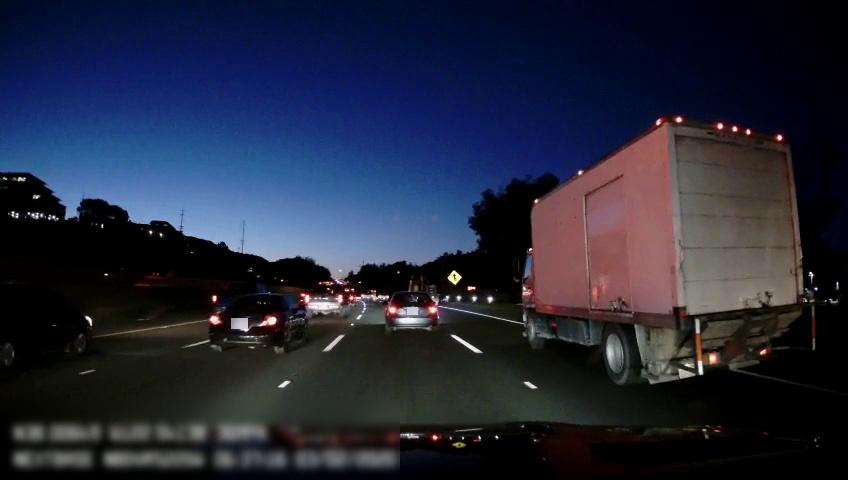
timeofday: Night
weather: Other
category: Drivable Space
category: Vehicles | Other LV
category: Vehicles | SUV
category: Vehicles | SUV
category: Vehicles | Truck
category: Vehicles | Car
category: Vehicles | Car
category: Vehicles | Truck
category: Lanes | Alternate Lane
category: Lanes | Current Lane
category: Lanes | Current Lane
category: Lanes | Alternate Lane
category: Lanes | Alternate Lane
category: Traffic | Signs